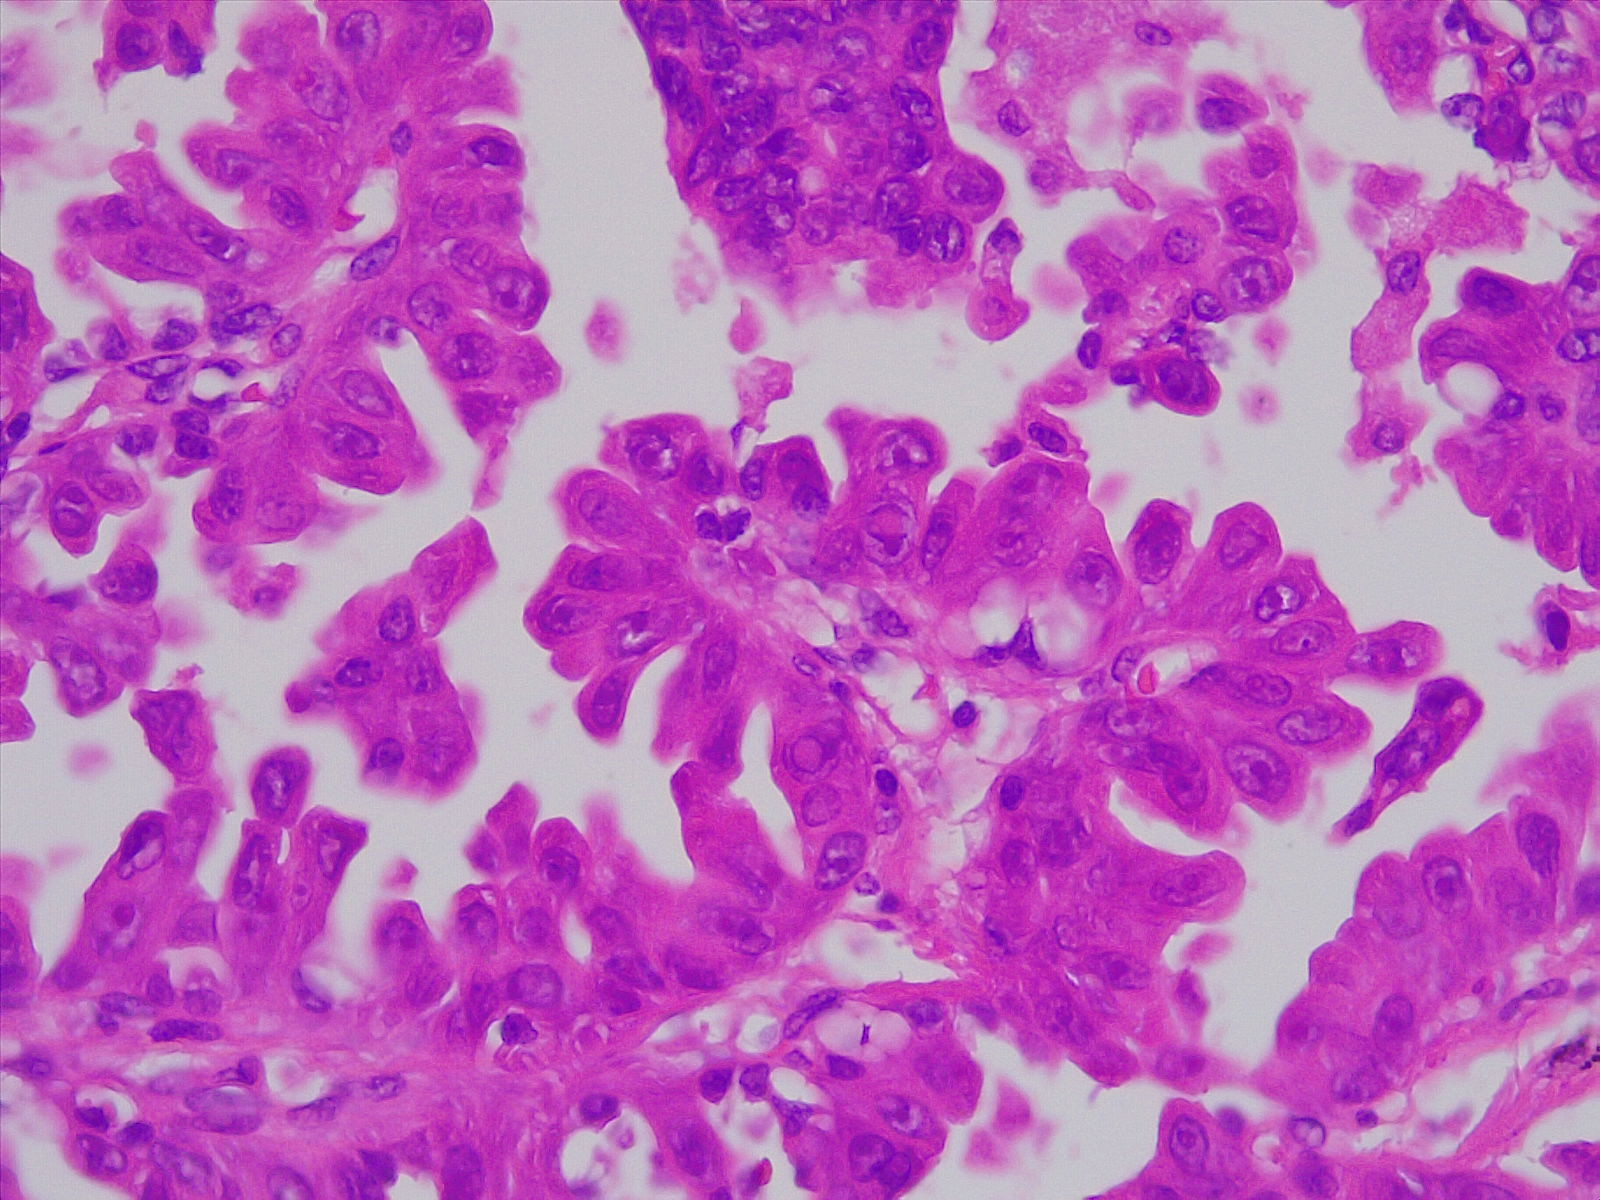
Label: lung adenocarcinoma, well differentiated